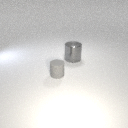
large gray metal cylinder to the right of small gray rubber cylinder